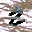
Label: 2